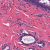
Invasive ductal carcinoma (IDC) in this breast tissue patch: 0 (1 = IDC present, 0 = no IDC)